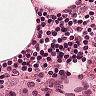
Metastatic tissue present: no